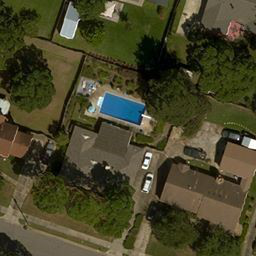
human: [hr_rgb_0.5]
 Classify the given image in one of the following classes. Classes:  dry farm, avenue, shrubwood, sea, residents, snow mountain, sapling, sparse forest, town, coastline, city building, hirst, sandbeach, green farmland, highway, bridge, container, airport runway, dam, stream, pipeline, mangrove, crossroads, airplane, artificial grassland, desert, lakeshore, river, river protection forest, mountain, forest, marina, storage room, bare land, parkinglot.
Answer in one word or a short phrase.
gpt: residents